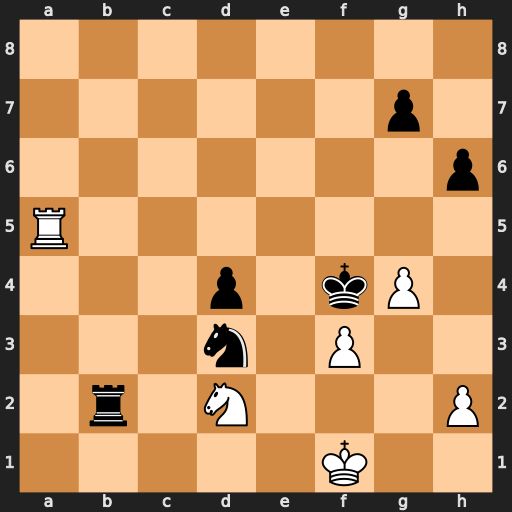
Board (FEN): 8/6p1/7p/R7/3p1kP1/3n1P2/1r1N3P/5K2
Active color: w
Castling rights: -
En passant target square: -
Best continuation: Rf5+ Ke3 Nc4#